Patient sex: F
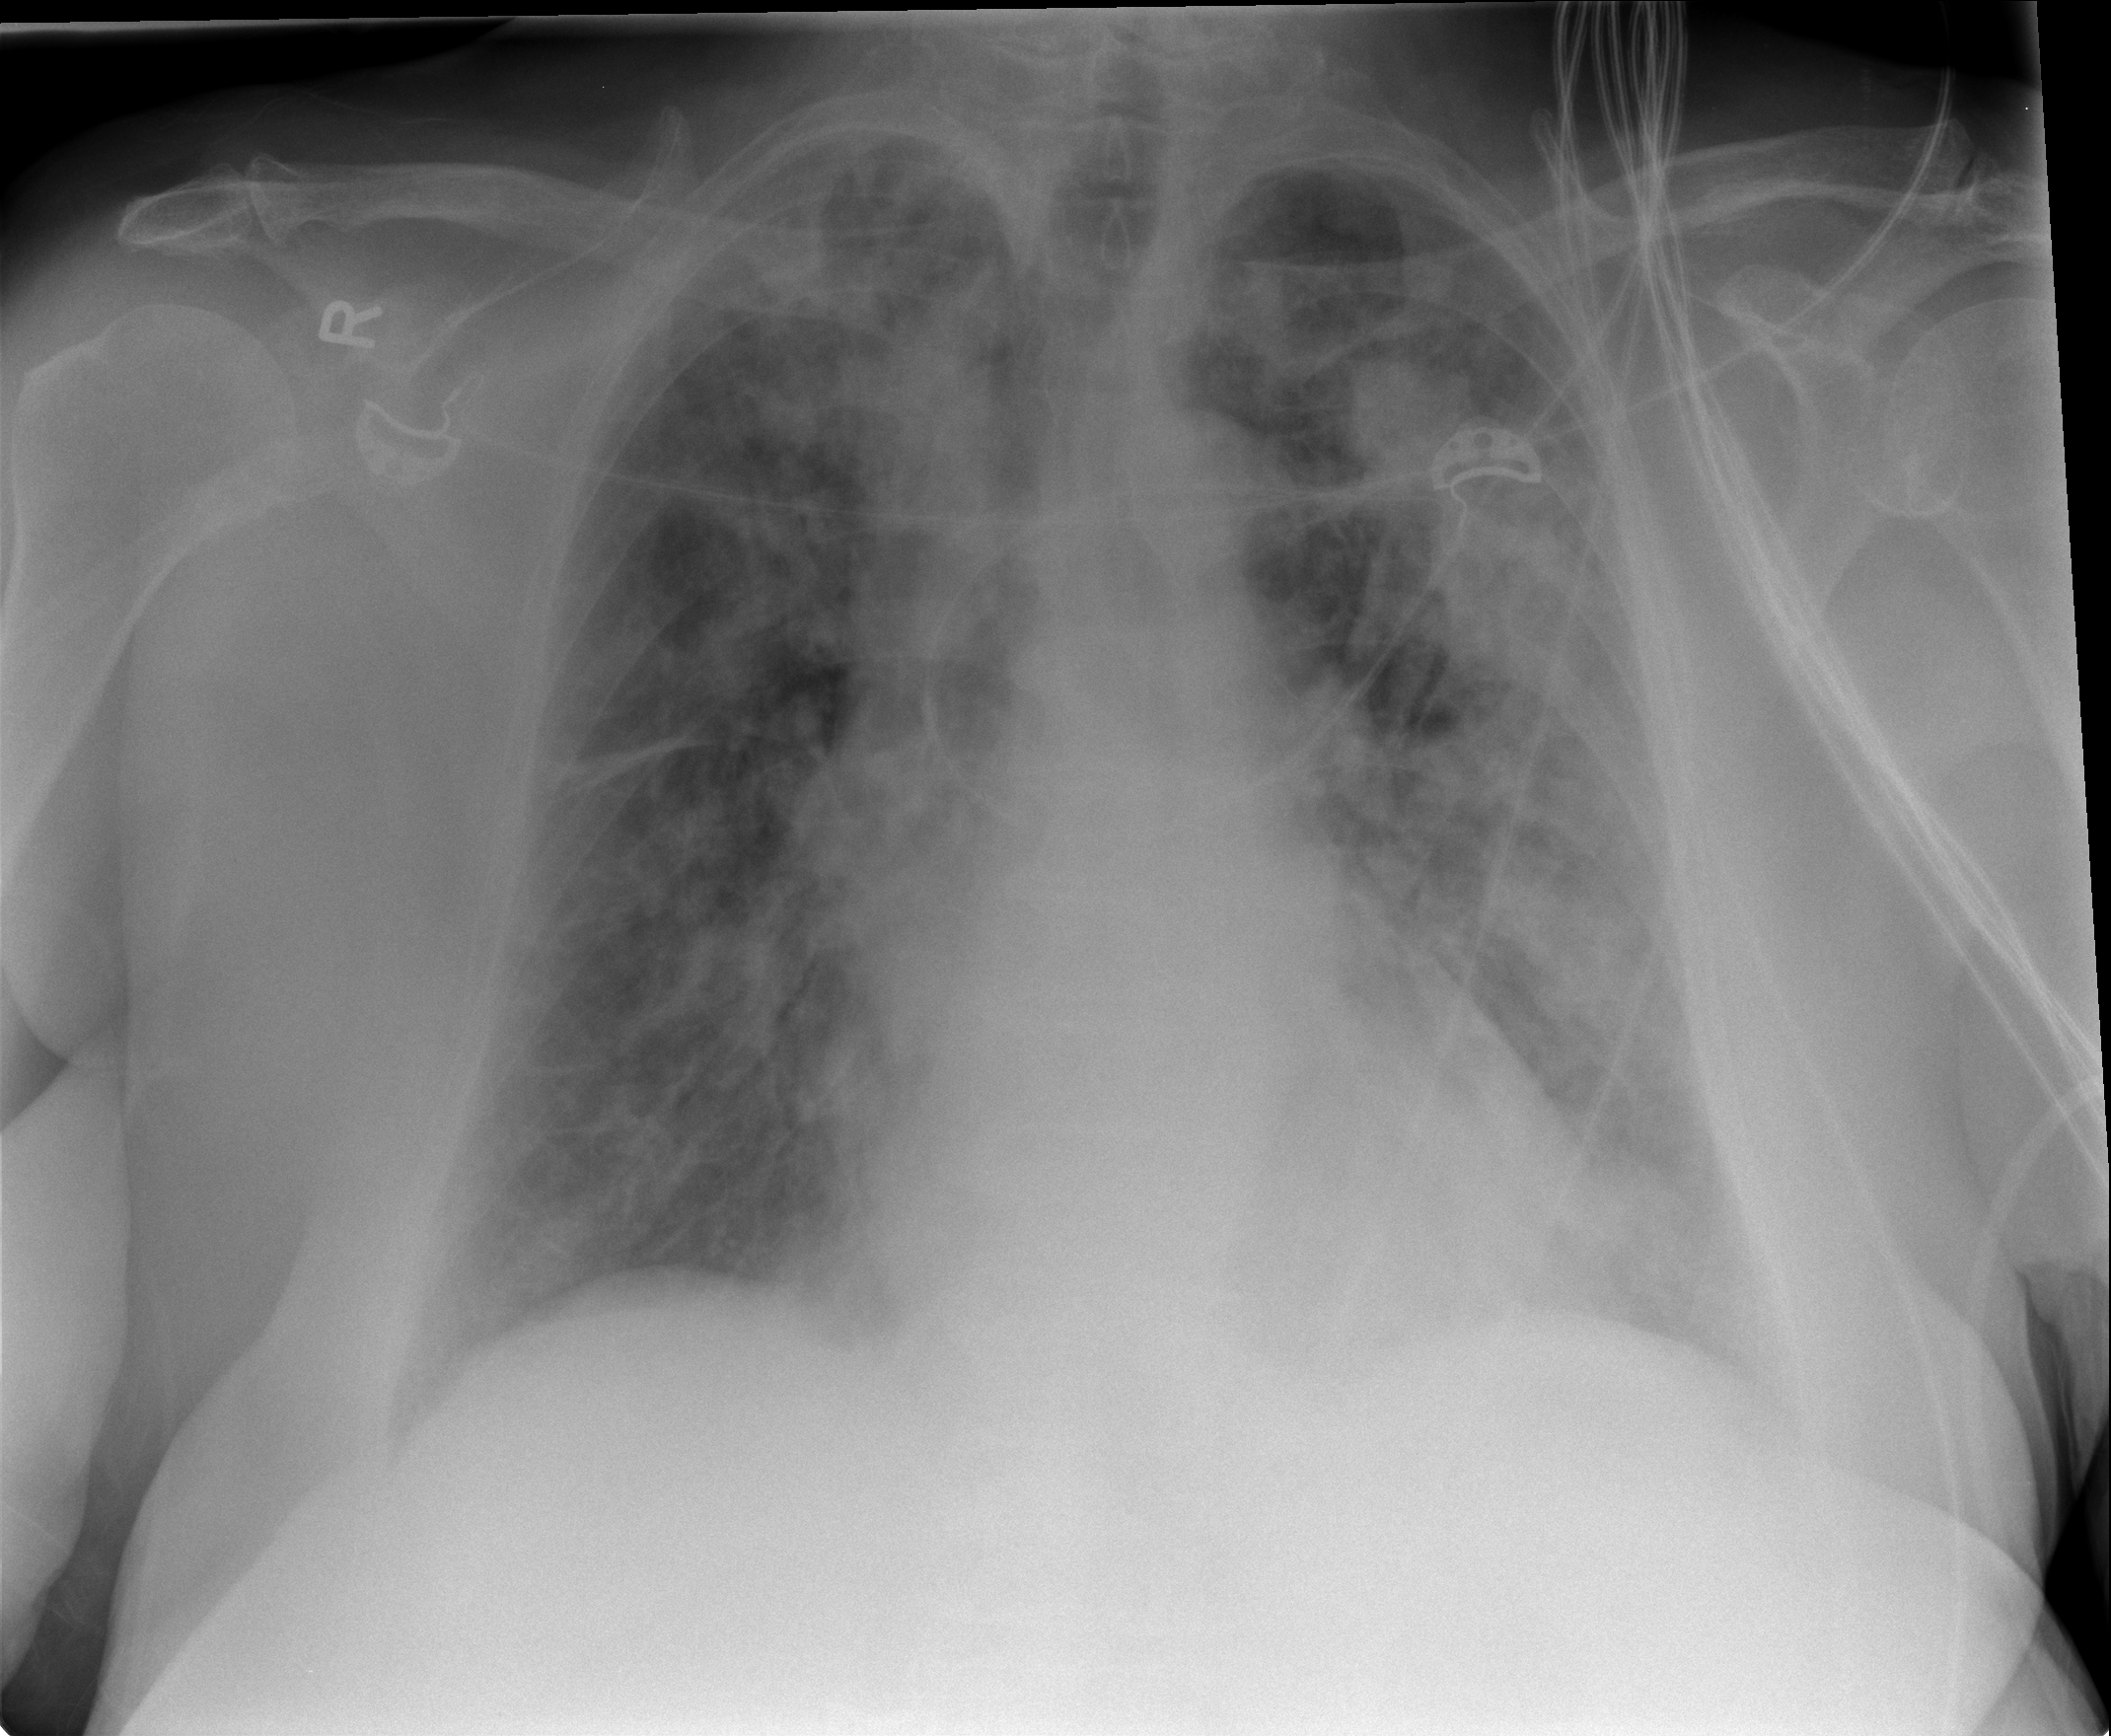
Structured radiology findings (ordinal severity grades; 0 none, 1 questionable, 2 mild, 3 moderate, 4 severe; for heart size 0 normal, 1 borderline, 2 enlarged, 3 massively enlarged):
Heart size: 2
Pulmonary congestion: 2
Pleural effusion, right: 0
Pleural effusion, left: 0
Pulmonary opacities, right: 3
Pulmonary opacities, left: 3
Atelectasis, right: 2
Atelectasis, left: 3